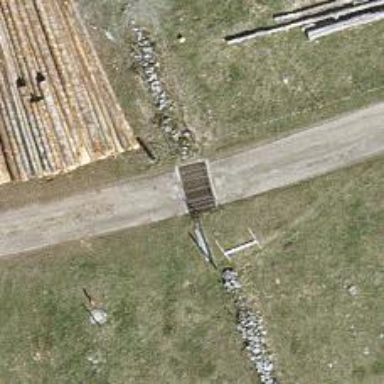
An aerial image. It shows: Cattle grid barrier.